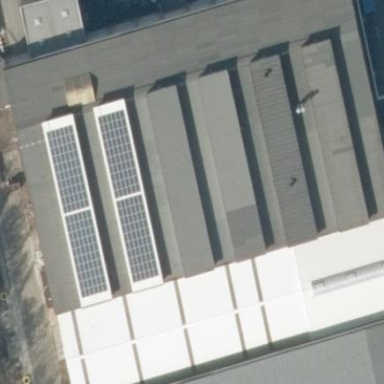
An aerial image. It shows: Industrial building.